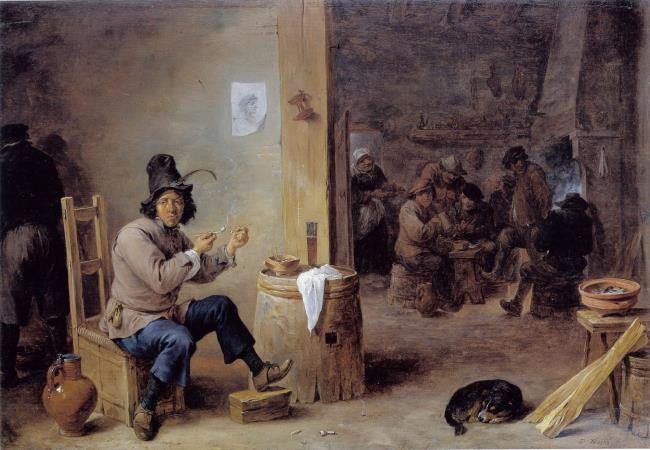
Title: Man smoking at a tavern
Artist: David Teniers (II)
Earliest date: 1639
Latest date: 1639
Genre: painting
Iconography: Tobacco
Keywords: genre, interior view, inn, peasant, pipe, smoking (activity), chair, sitting, dog, drawing (depicted)